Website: slack
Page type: stored-credit-cards
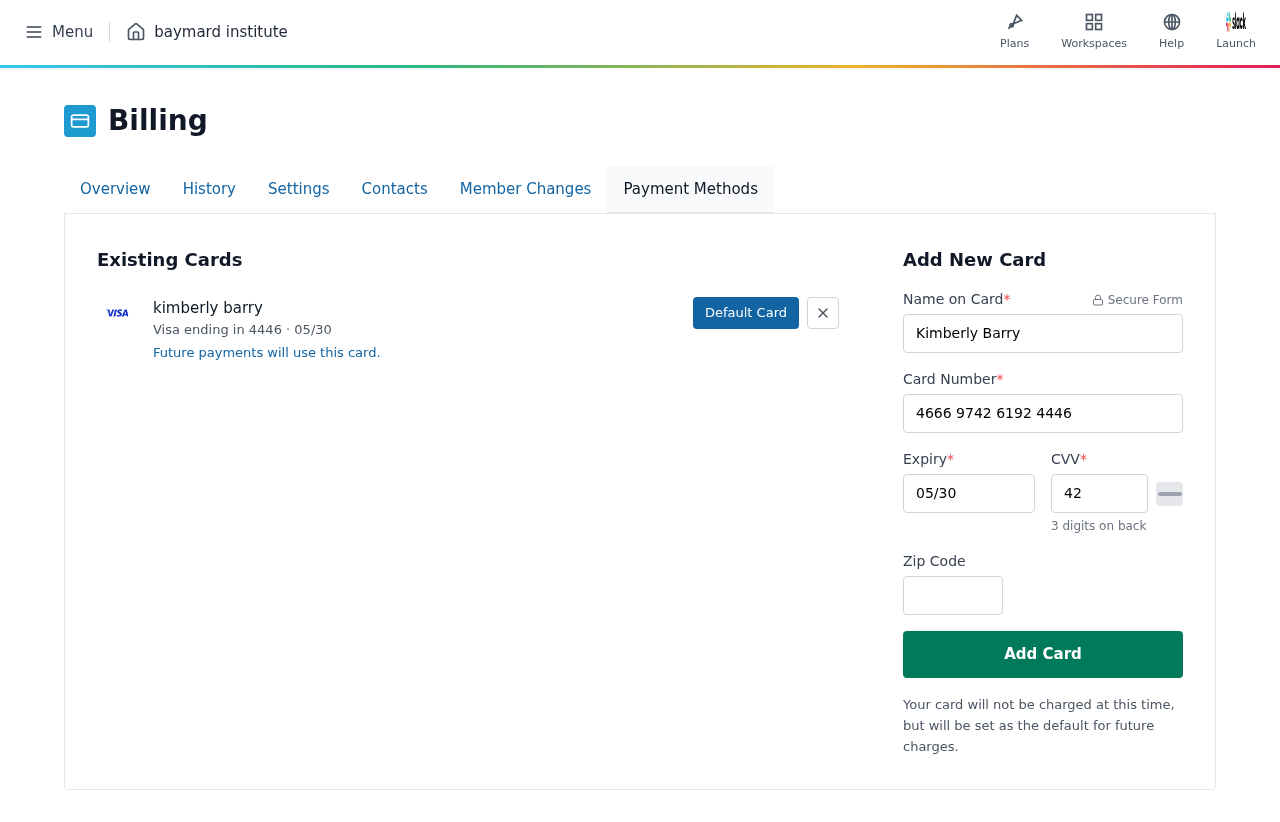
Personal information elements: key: PII_CARD_CVV
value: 424
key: PII_CARD_EXPIRY
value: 05/30
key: PII_CARD_EXPIRY_MONTH
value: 05
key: PII_CARD_EXPIRY_YEAR
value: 30
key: PII_CARD_LAST4
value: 4446
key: PII_CARD_NUMBER
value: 4666 9742 6192 4446
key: PII_CARD_TYPE
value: Visa
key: PII_FULLNAME
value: kimberly barry
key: PII_FULLNAME
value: Kimberly Barry
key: PII_POSTCODE
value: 71463